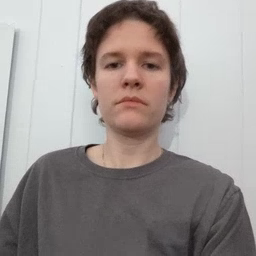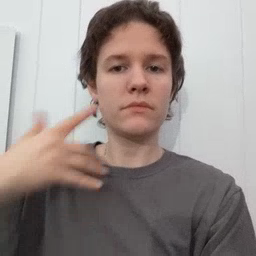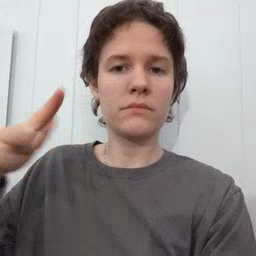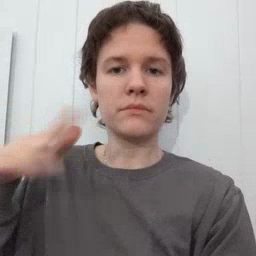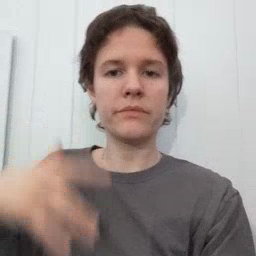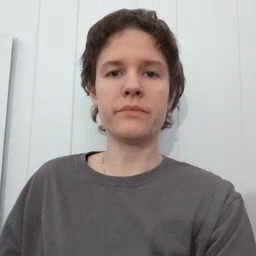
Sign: noisy